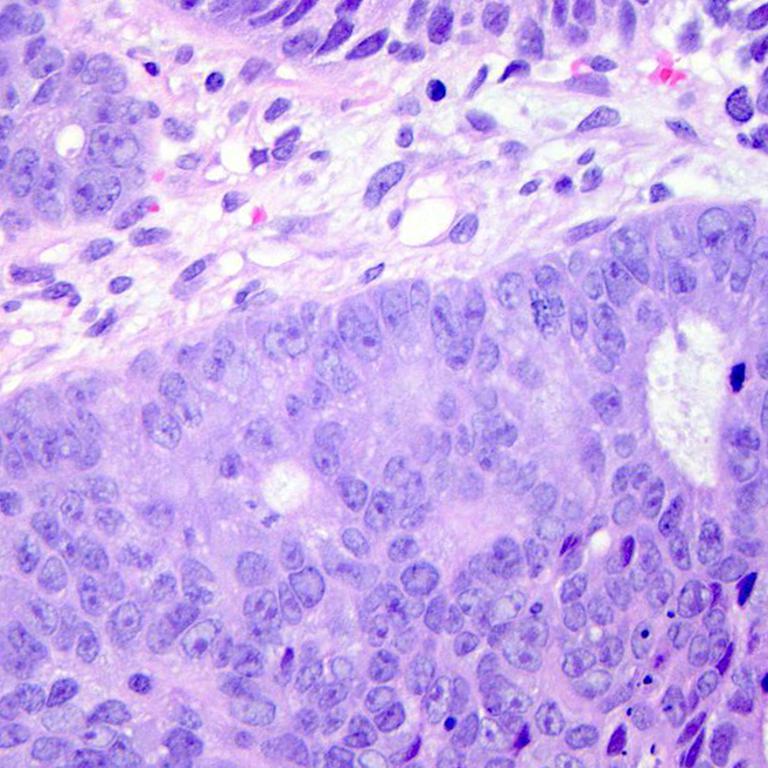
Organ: colon
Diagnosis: adenocarcinomas